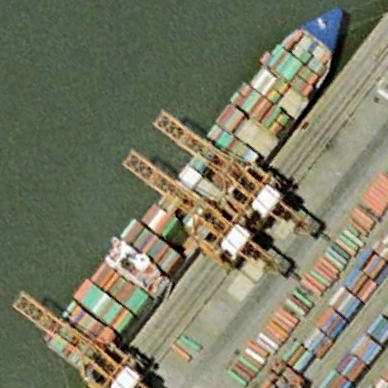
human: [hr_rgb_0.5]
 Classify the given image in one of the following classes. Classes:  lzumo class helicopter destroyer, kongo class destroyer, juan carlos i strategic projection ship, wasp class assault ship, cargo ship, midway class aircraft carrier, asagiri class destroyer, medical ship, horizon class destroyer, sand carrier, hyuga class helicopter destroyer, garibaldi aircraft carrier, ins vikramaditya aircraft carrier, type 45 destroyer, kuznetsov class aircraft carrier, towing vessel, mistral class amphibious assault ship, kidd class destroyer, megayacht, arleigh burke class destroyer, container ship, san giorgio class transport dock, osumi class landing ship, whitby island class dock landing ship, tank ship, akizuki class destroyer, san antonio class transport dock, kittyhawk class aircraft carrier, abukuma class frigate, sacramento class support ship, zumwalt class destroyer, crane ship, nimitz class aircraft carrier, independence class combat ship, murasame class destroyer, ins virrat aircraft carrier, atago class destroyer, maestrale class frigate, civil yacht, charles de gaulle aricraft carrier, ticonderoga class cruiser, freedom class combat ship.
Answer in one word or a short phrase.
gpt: Container ship